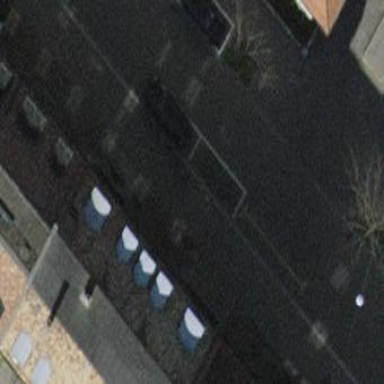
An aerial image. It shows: Parking lane.